Question: If you try the following XAML code, you'll notice some strange behavior.
'''
<Canvas Width="300" Height="300">
<Rectangle Canvas.Left="50" Canvas.Top="50" Width="100" Height="100"
Stroke="Blue" StrokeThickness="1"/>
<Canvas.RenderTransform>
<ScaleTransform CenterX="50" CenterY="50" ScaleX="2" ScaleY="2"/>
</Canvas.RenderTransform>
</Canvas>
'''
The upper left corner of the blue rectangle is located at 50, 50 on the canvas. Similarly, the center of the ScaleTransform is specified at 50, 50. However, you'll note the resulting scaled canvas does not have the upper left corner of the rectangle in the center as I would expect. My question is, why not? And if this is the expected behavior of the ScaleTransform, what's the point?
Here is what I believe ScaleTransform is doing:

Tx is the translation value, Cx is the original center, and Sx is the scaling factor. As you can see, the result should translate the rectangular "selection area" to match the viewport. Except it doesn't.
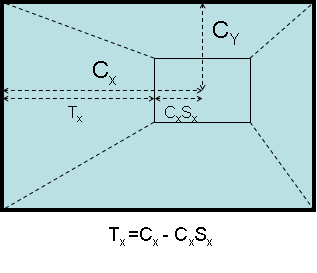
Answer: I just tried this XAML, and it indeed worked as I would expect ScaleTransform to work.
Setting The "Center" property of a scale transform doesn't say: "Put this spot in the center of my control". It just says "Scale as if this was the center". It is easier to see in Rotate Transform (which uses a similar concept).
If you set up the same canvas with a RotateTransform, with the Center set to (0, 0), the whole canvas rotates around that point. If you set it to (50, 50), the canvas rotates around the upper left corner of the rectangle, etc.
This doesn't move the rectangle to the center of the canvas either, it is just the point to apply the transformation "from". So in scale transform, if my center is (0, 0), then all the scaling happens to the bottom and right. Put it at (50, 50) and it becomes a little bigger at the top and left, but the majority is still at the bottom and right. Put it at (150, 150) and all directions expand equally.
I'm not sure about the reflected implementation, but here is another way to think about it. ScaleTransform is designed to simply scale a control. Scaling should not involve moving child elements relative to each other (that would be translation), this motion would be necessary to get the behavior you describe. The "center" variables are just the center of the transformation, they do not affect the position of an element relative to the parent (especially in a canvas, where these values are hard-coded.)
Also, all the transforms are "render" transforms, which means it just affects the display, the underlying control remains the same. No scaling you could ever do should make an object that is in the upper left corner of a parent object suddenly appear in the center.
I believe I see what that final check is doing :).
To do a "centered" scale transform, you need to adjust your coordinate space. Scale operations in matrices (IIRC) are always applied from "0,0". According to <URL>, the "offset" property:
> The OffsetX property is so named because it specifies the amount to
translate the coordinate space along the x-axis.
This obviously won't translate any controls, it is just adjusting the coordinate space for the transform.
One more try...
I agree that changing the center of the scaling results in a non-uniform scale, and I could even imagine a scenario where that upper left corner appears to be in the middle of the scaled canvas. To do so, I would try putting the center in the other corner (at 250,250). This is going to be a lot of trial and error to find the exact point and scale factor that you need.
That being said, the question asked why the posted code didn't result in this. I believe that if you think about what "scaling from a center" actually results in, it will be obvious that any scale from Quadrant II is not going to result in a point from Quadrant 2 being moved closer to the origin, it will always move further away (from what I discussed above).
Just to clarify, I am putting the "origin" at the center of the canvas.
Hopefully that makes sense. Please let me know if I can clarify anything!